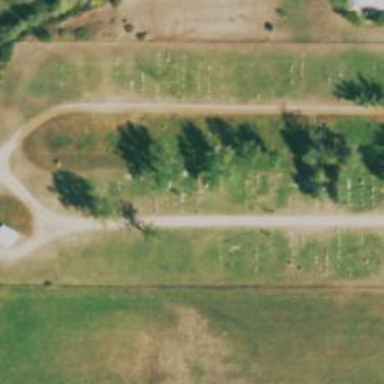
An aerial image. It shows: Historic tomb with tombstone.